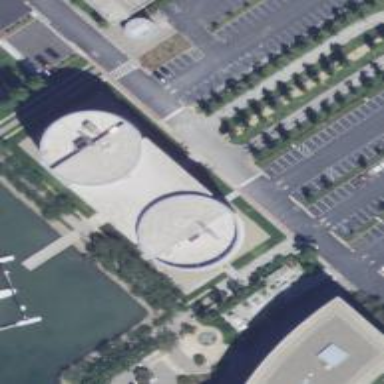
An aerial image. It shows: Office building.